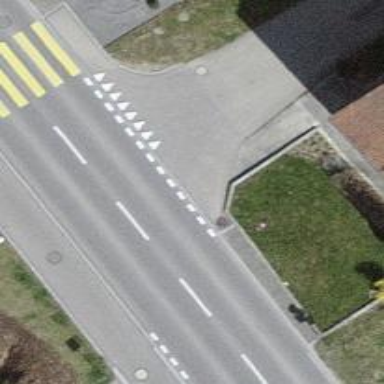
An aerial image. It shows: Road with "give way" sign.